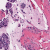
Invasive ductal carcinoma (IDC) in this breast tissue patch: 0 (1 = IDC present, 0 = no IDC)